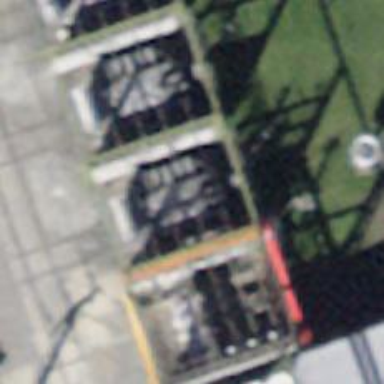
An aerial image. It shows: Transformer.